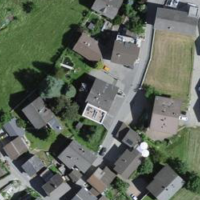
EUNIS habitat code: 54
Species observed at this site:
Dactylorhiza sambucina